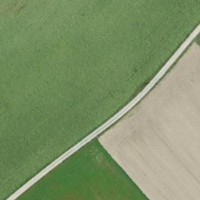
EUNIS habitat code: 52
Species observed at this site:
Centaurea cyanus